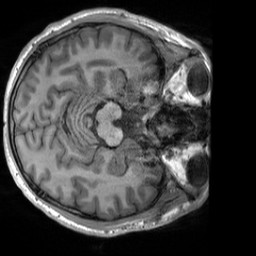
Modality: T1w
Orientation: axial
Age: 26
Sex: male
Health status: healthy
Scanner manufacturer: siemens
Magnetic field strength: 3 T
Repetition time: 2 s
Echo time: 0.00232 s